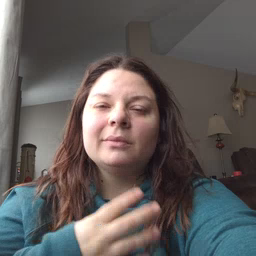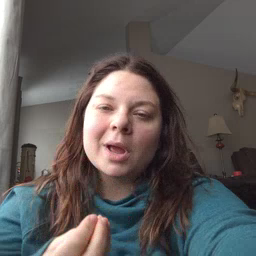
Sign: wet